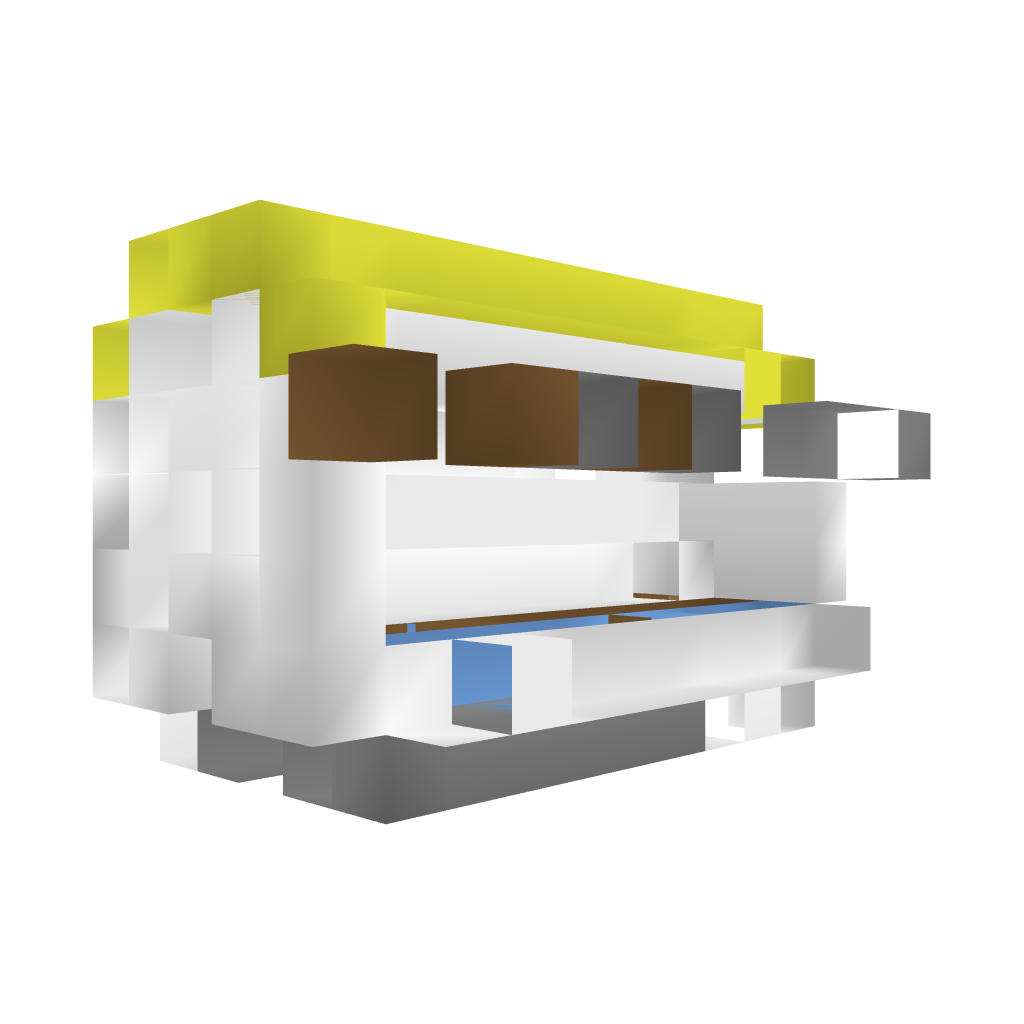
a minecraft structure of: Small farm sugarcane bad low quality